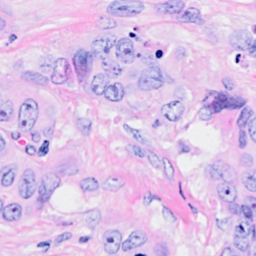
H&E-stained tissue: Breast